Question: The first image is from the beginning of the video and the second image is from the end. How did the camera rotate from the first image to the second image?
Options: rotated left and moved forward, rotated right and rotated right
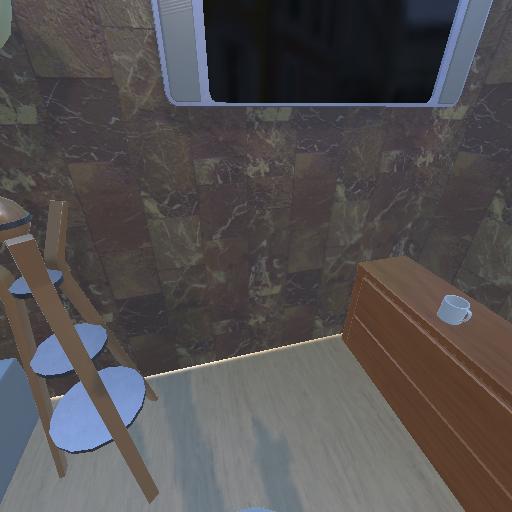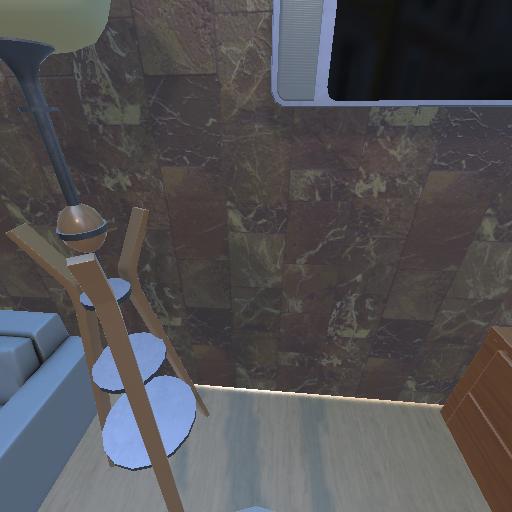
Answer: rotated left and moved forward